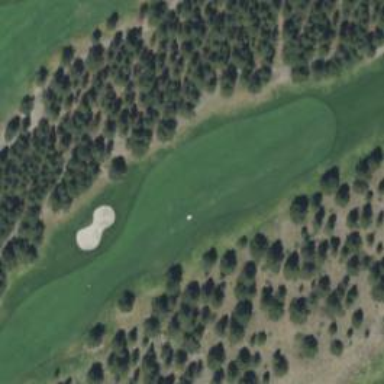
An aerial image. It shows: Golf hole.